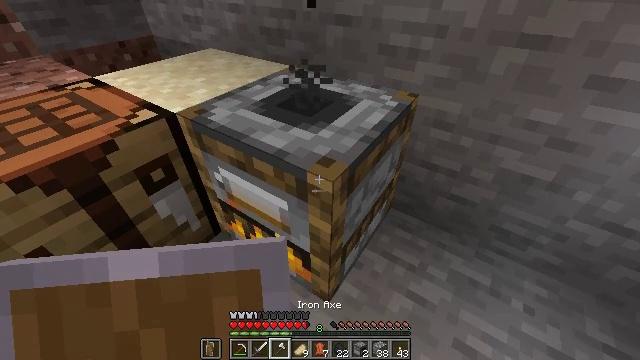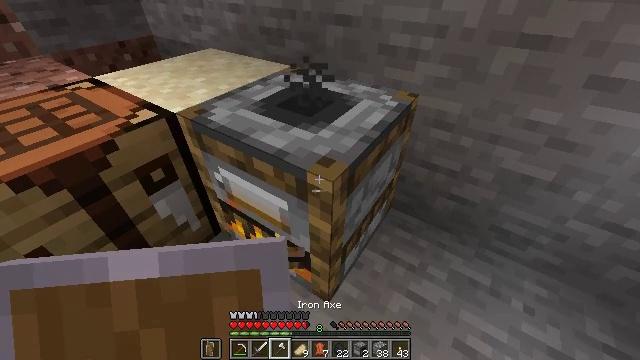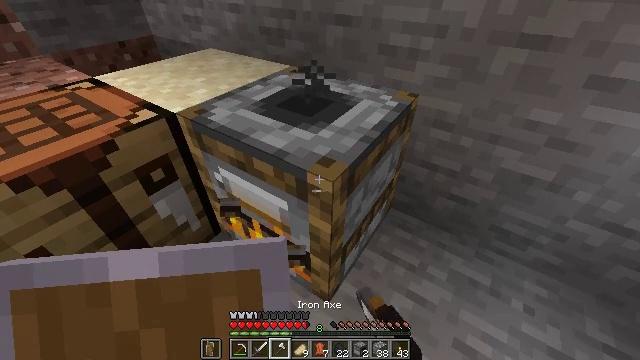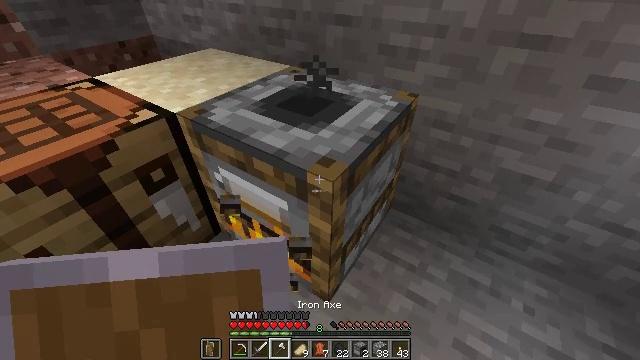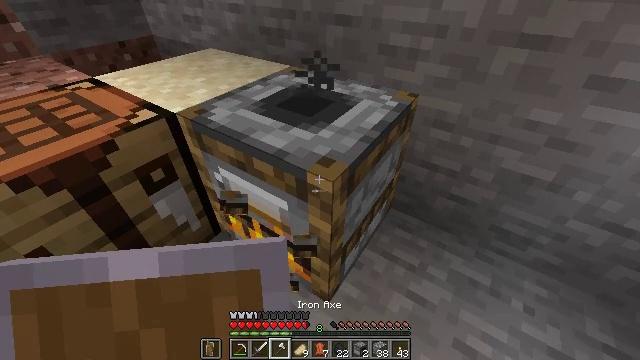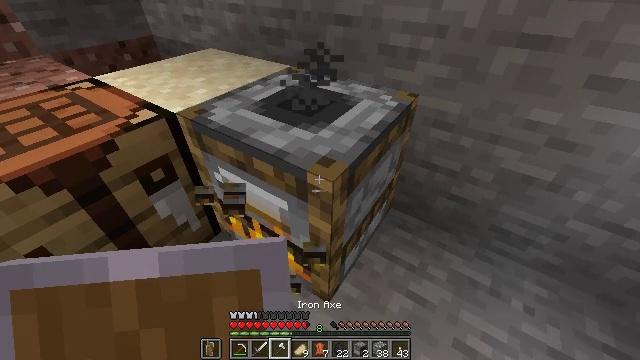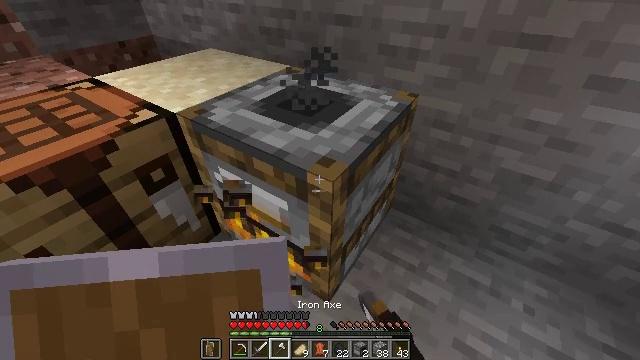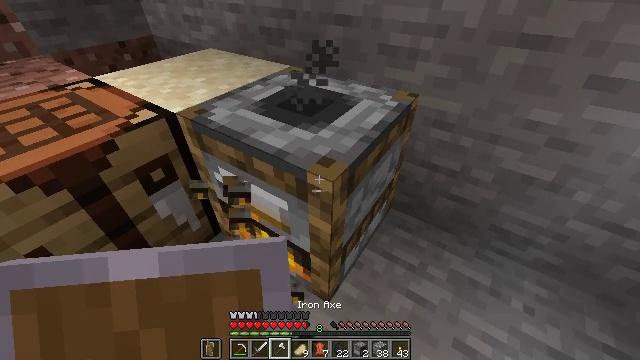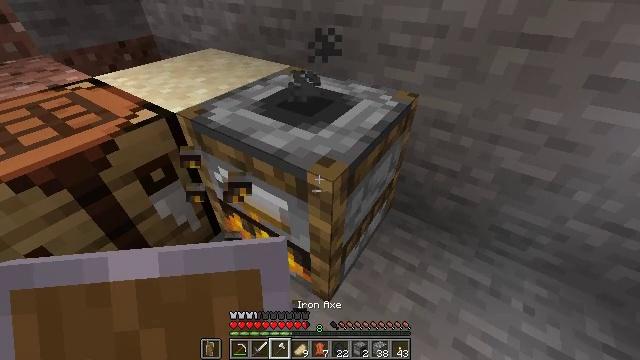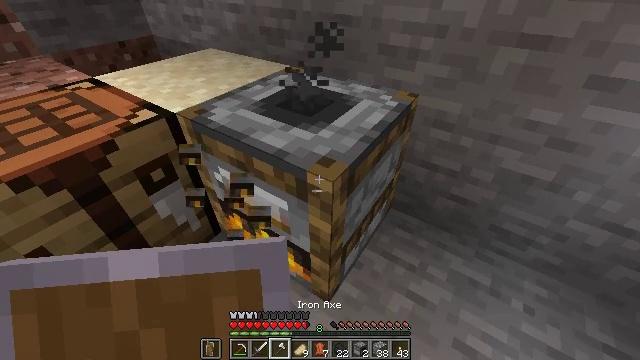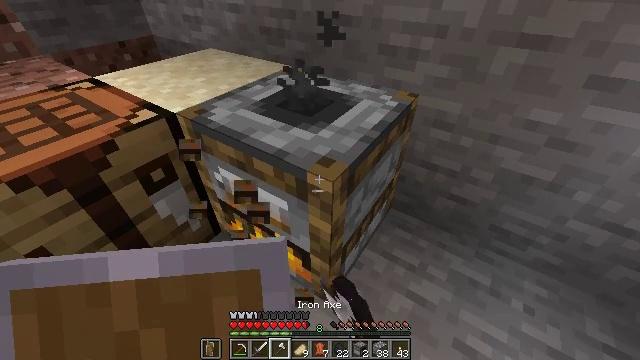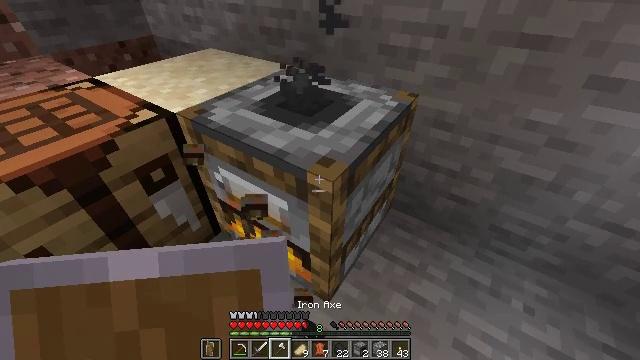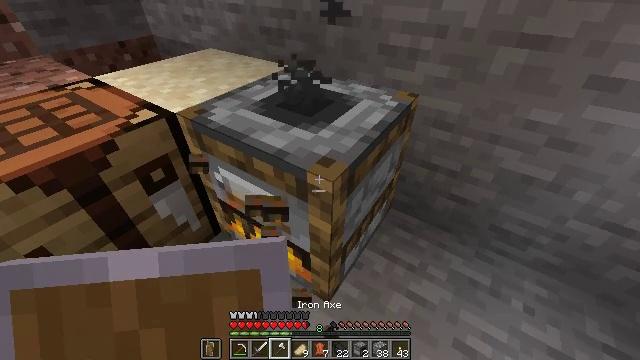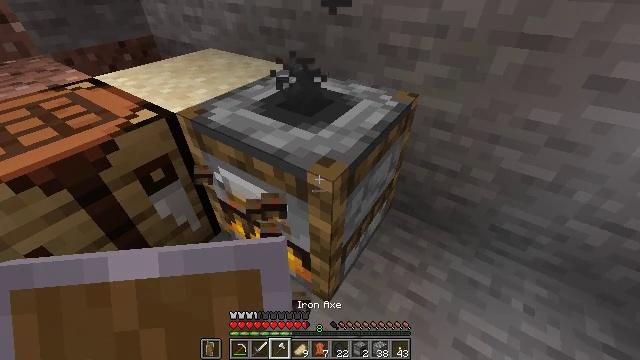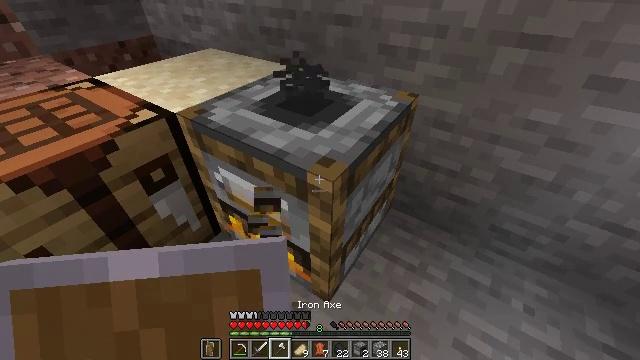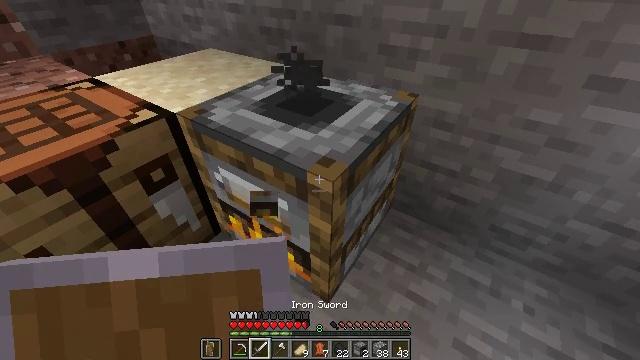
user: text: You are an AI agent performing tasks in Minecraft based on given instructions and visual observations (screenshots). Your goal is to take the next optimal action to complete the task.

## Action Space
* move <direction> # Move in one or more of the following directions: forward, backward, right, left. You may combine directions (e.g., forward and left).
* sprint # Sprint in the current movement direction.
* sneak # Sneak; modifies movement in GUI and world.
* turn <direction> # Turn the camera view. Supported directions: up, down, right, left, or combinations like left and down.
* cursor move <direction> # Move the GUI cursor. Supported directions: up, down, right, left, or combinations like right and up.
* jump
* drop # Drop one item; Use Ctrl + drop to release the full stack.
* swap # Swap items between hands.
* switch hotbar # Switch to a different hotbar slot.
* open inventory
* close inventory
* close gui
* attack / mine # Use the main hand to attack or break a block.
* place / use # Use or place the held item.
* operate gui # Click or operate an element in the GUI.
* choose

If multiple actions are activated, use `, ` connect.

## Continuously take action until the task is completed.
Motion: motion action
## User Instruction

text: Reclaim the smoker from the setup.
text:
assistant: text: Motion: attack / mine
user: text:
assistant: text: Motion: attack / mine
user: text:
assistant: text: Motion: attack / mine
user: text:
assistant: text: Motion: attack / mine
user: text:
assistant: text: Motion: attack / mine
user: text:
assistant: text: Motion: attack / mine
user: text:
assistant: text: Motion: attack / mine
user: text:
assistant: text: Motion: attack / mine
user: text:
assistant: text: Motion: attack / mine
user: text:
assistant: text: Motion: attack / mine
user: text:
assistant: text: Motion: attack / mine
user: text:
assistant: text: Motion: attack / mine
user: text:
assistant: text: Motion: no_op
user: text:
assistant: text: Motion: no_op
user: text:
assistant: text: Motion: no_op
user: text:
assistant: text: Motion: no_op
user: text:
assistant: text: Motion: no_op
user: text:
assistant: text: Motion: no_op
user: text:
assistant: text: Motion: no_op
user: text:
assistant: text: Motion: no_op
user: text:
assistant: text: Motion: no_op
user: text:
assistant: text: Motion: no_op
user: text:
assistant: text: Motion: attack / mine
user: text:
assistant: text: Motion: attack / mine
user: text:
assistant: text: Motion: attack / mine
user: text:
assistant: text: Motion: attack / mine
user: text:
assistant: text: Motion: attack / mine
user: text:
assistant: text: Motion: attack / mine
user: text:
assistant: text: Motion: attack / mine
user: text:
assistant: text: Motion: attack / mine